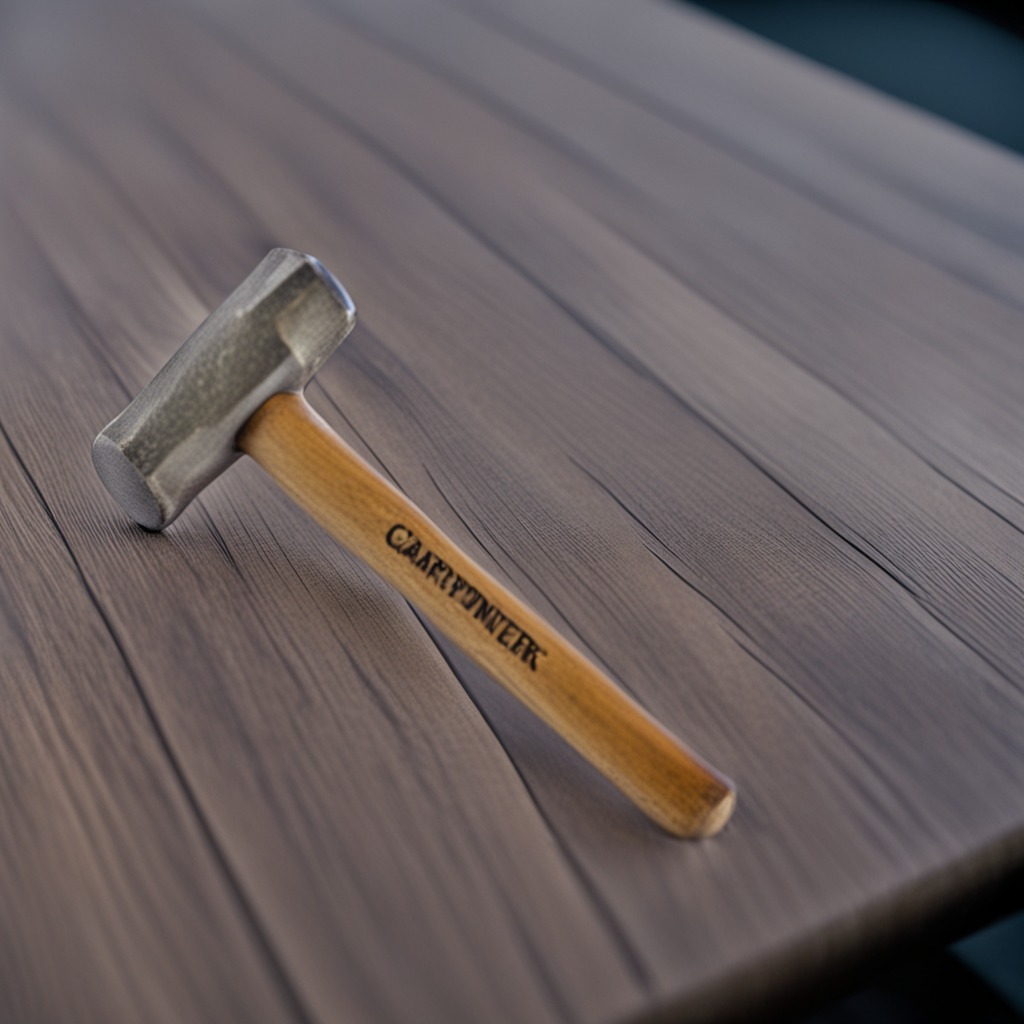
A hammer is lying on the table.